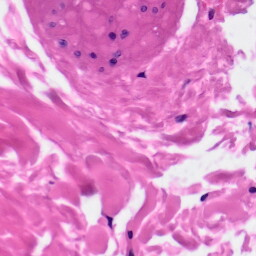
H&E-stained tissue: Skin